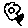
Label: flower